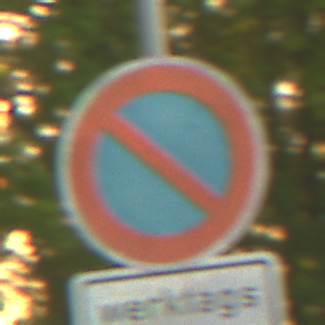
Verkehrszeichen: EingeschraenktesHalteverbot
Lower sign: ZeitangabenMitBeschraenkungAufWochentage7
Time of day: SunriseSunset
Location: Outdoor (RoadRail)
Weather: Clear
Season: NotSpecified
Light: Natural